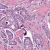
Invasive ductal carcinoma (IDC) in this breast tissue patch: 1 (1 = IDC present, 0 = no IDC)